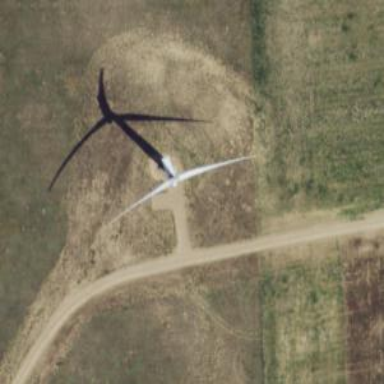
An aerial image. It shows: Wind generator with horizontal axis. The generator is wind turbine.